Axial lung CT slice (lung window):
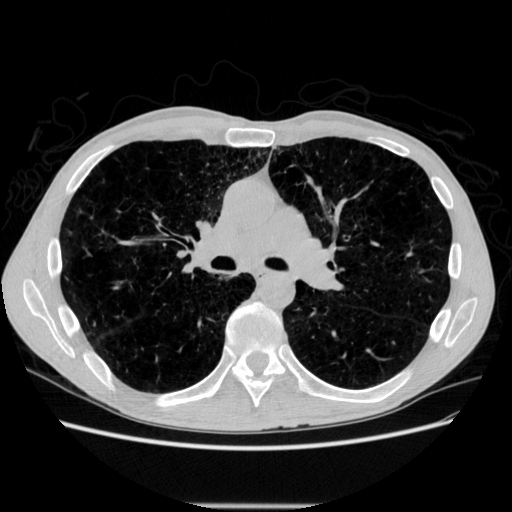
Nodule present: no